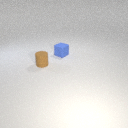
small blue rubber cube to the right of small brown rubber cylinder